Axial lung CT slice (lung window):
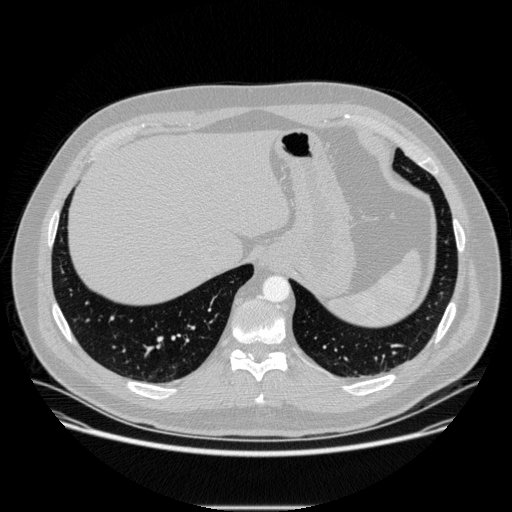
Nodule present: no